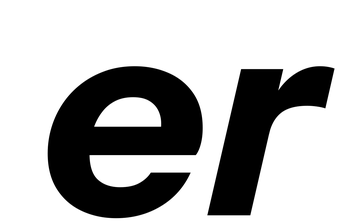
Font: InstrumentSans-Italic_Bold_Italic